Interaction volume radius: 5 \u00c5
Interaction volume height: 20 \u00c5
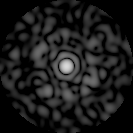
Disorder parameter: 0.8617